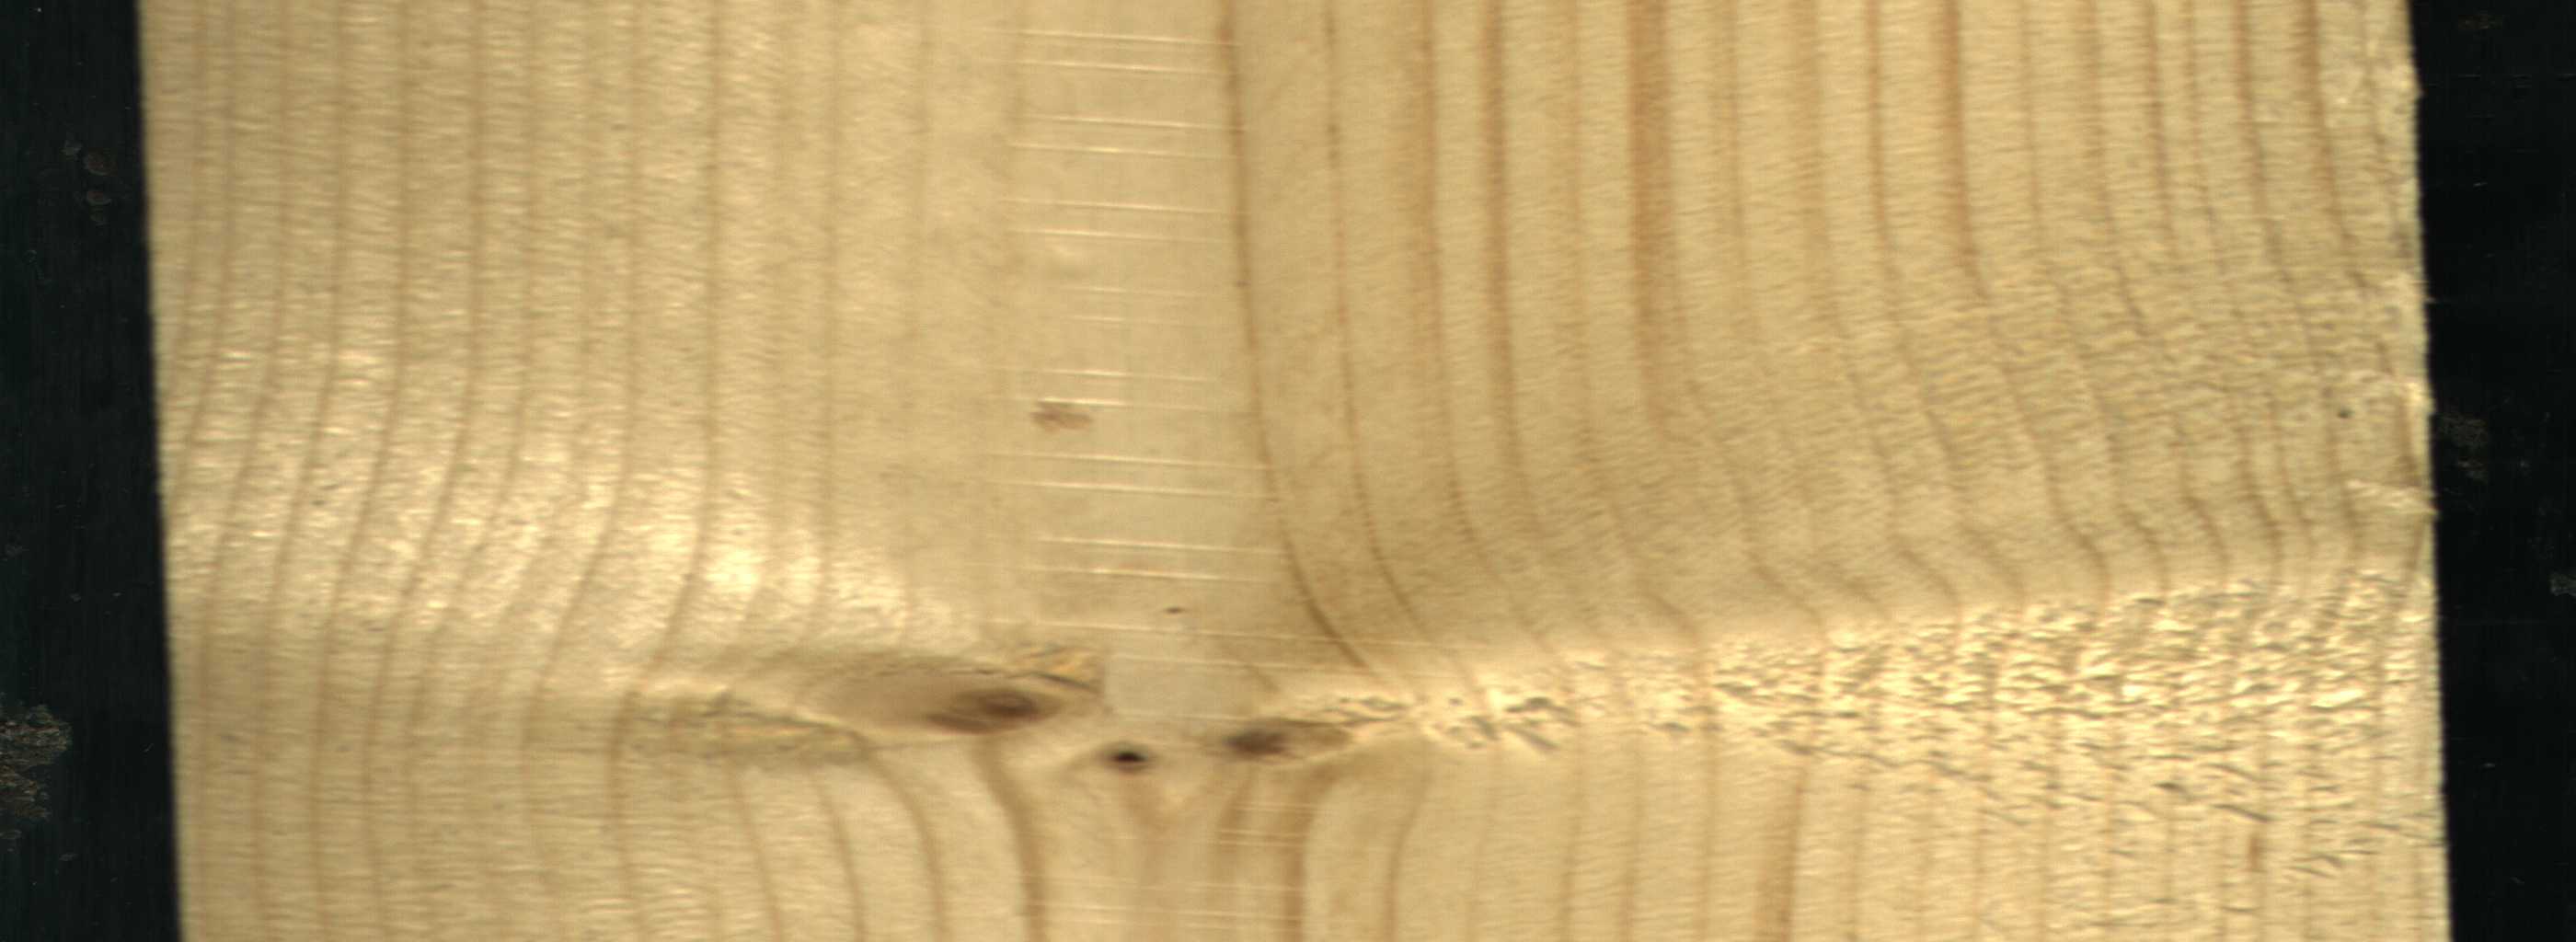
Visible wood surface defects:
Live_Knot
Live_Knot
Live_Knot